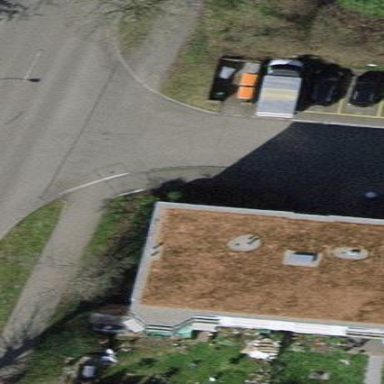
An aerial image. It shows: Flat-roofed apartment building.